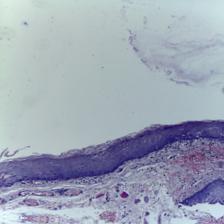
Diagnosis: Normal